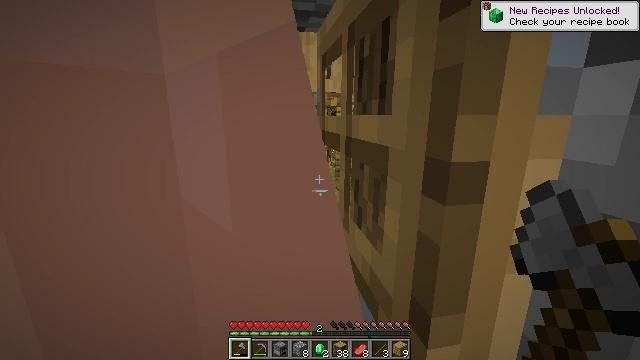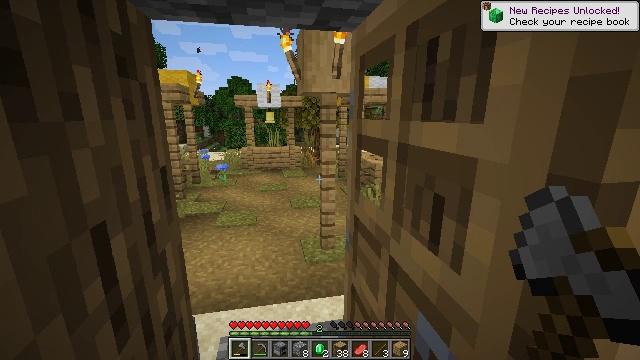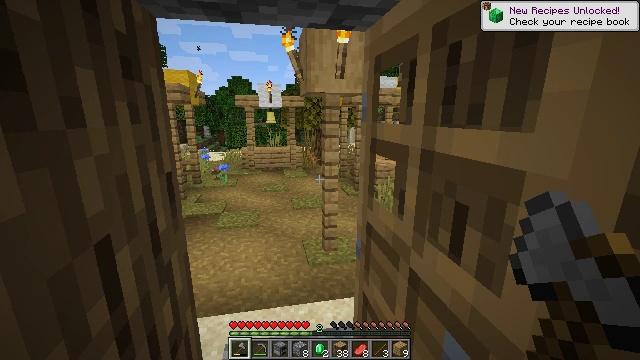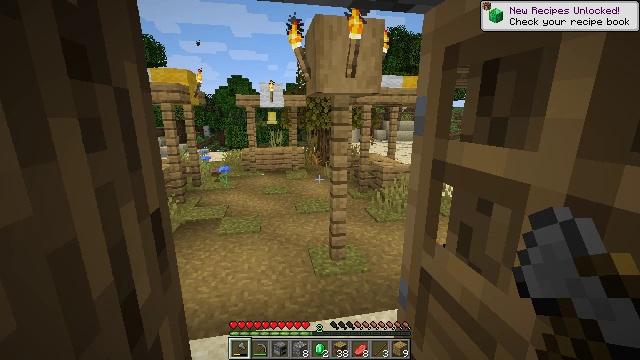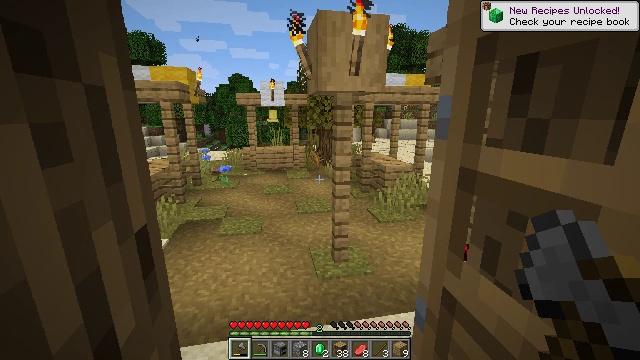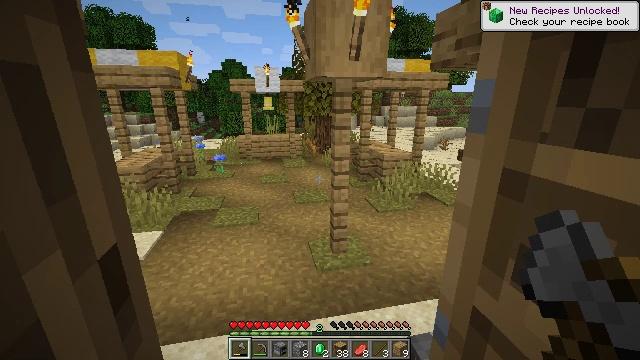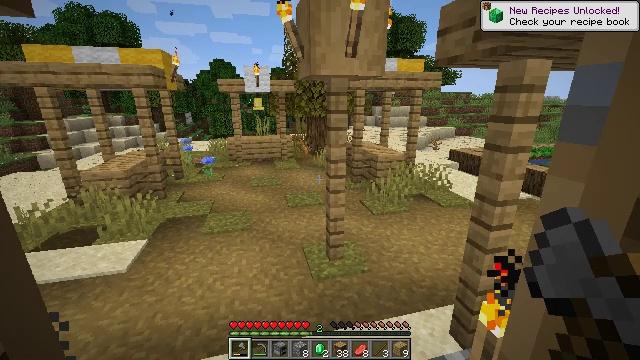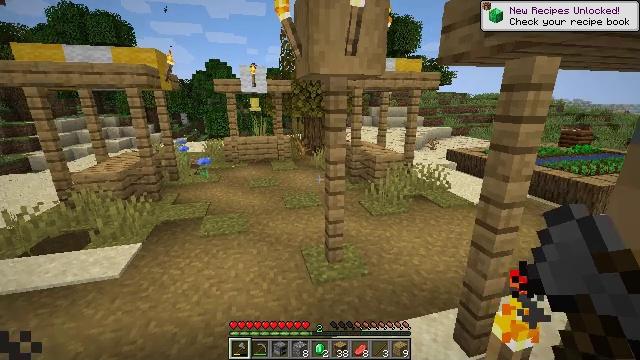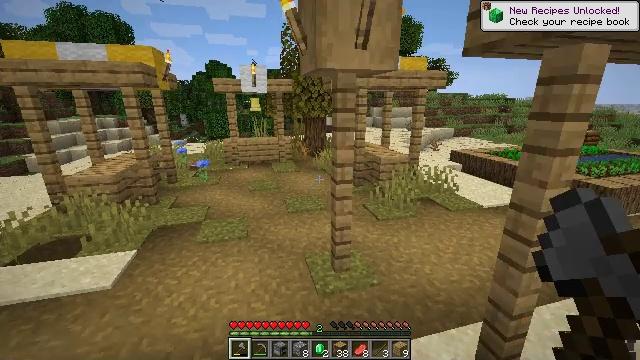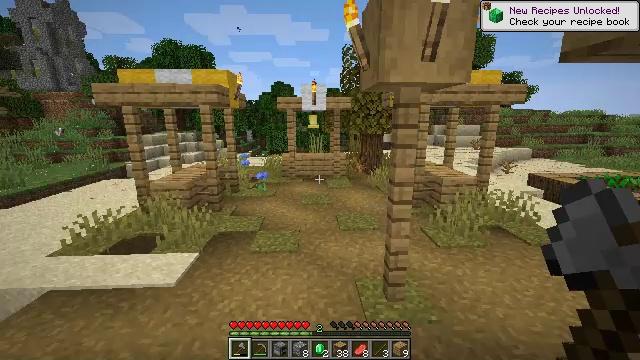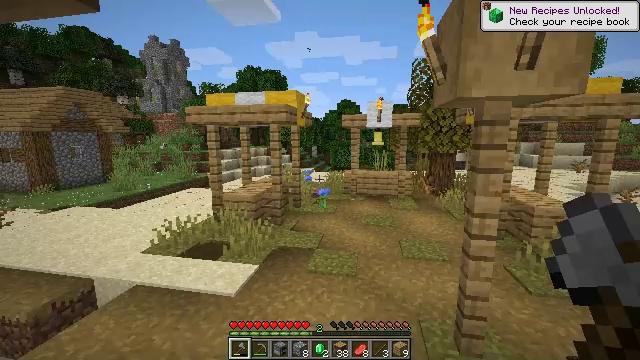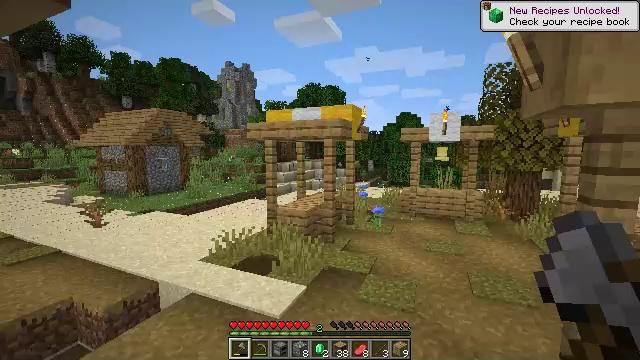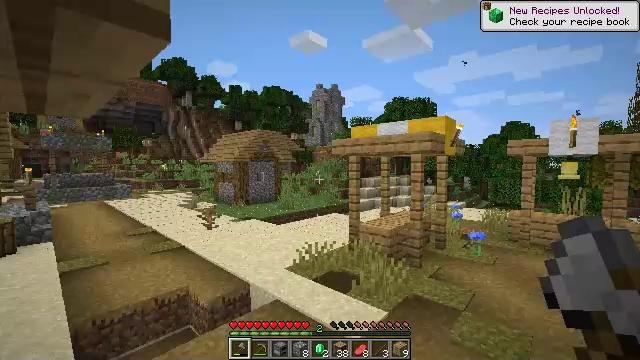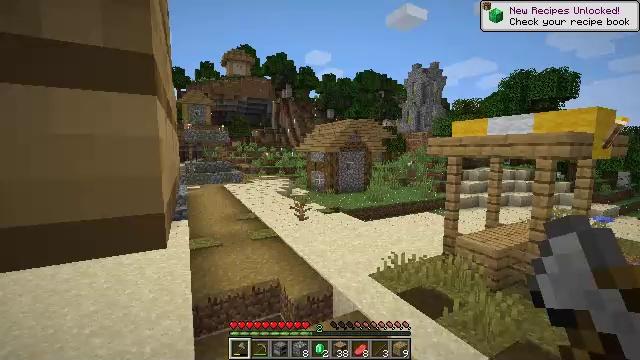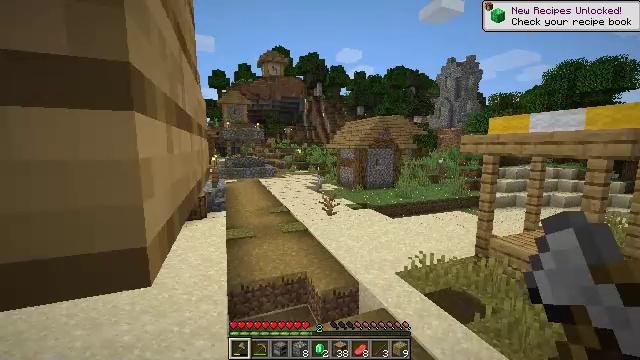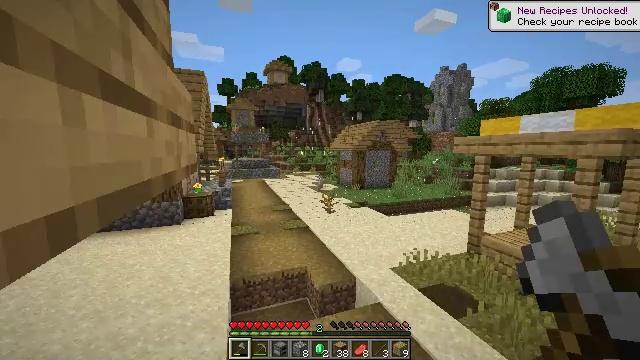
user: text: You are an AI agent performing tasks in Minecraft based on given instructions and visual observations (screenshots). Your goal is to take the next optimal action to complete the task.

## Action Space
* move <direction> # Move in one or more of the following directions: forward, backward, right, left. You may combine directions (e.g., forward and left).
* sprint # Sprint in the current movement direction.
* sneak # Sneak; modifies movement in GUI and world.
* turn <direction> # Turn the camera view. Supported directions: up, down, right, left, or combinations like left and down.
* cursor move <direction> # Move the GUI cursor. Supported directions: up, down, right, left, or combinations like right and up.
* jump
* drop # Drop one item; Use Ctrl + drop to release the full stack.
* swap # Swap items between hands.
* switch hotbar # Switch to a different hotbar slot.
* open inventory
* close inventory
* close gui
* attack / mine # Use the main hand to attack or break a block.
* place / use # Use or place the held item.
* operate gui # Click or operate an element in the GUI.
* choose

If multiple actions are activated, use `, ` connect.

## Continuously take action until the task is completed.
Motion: motion action
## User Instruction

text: Dismantle the stonecutter.
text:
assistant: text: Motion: move forward and move left
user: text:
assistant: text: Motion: move forward and move left
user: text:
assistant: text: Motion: move forward and move left
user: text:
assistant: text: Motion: move forward and move left
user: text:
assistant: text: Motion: move forward and move left, turn down
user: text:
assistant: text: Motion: move forward and move left, turn right
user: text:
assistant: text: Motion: move forward and move left
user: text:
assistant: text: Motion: move forward and move left
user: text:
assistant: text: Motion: move forward, turn left and up
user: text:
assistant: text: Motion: move forward, turn left and up
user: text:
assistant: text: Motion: move forward, turn left and up
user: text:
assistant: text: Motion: move forward, turn left and up
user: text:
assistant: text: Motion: move forward, sprint, turn left and down
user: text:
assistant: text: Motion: move forward, sprint, turn left and down
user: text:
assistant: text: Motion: move forward and move right, sprint
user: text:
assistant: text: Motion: move forward and move right, sprint
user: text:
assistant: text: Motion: move forward and move right, sprint
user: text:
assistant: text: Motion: move forward and move right, sprint
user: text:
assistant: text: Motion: move forward and move right, sprint
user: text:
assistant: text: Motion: move forward, sprint, turn left
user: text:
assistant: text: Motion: move forward, sprint, turn left
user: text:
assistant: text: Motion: move forward, sprint
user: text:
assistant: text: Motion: move forward, sprint, turn left
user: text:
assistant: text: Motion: move forward, sprint, turn left
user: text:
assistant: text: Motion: move forward, sprint, turn left
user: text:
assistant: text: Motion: move forward, sprint
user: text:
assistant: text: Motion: move forward, sprint
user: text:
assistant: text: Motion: move forward, sprint, turn left and down
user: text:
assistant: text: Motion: move forward, sprint, turn right and down
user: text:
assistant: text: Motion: move forward, sprint, turn right and down, jump